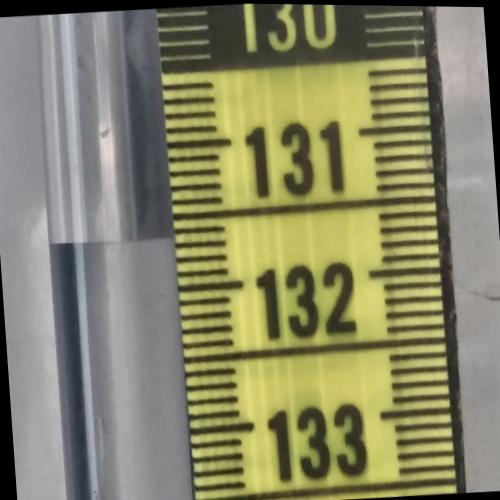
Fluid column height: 131.7 cm